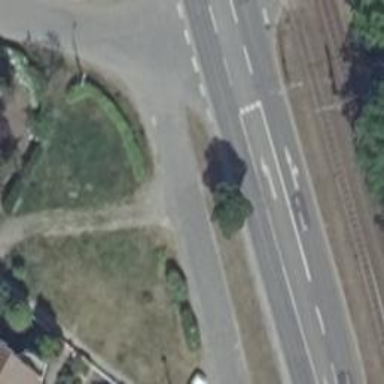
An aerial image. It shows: Road with traffic signals.